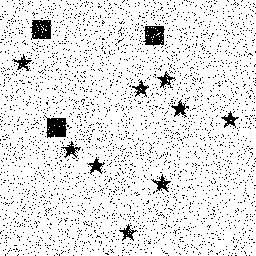
Squares: 3
Triangles: 0
Stars: 9
Total shapes: 12